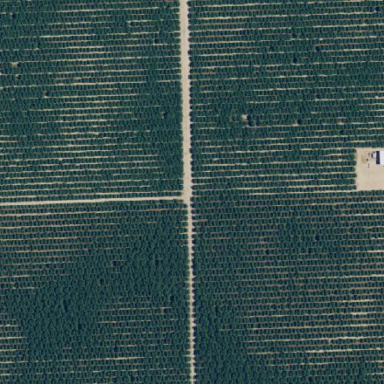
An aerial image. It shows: Almond orchard with rows of almond trees.